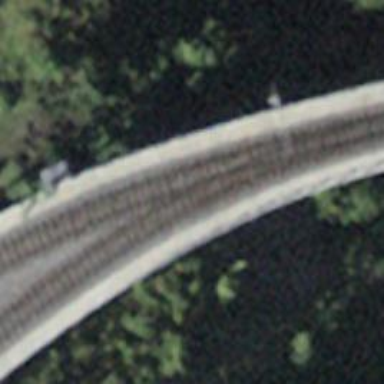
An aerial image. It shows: Narrow-gauge railway bridge with electrified contact line.